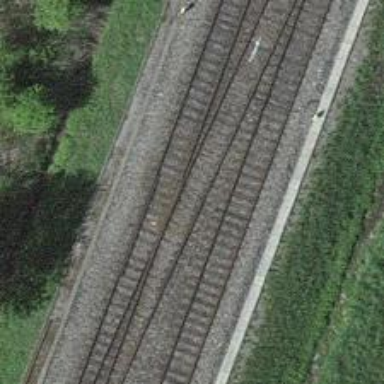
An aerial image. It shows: Railway track with contact lines for electrification.